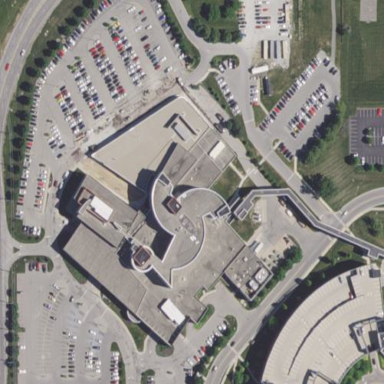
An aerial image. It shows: Healthcare facility identified as hospital.